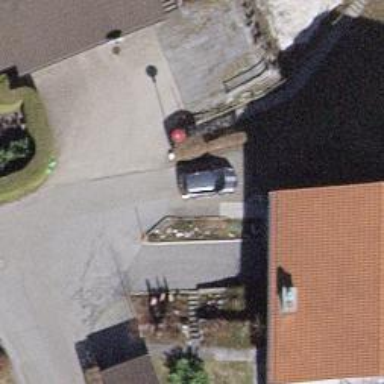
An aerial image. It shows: Concrete steps.